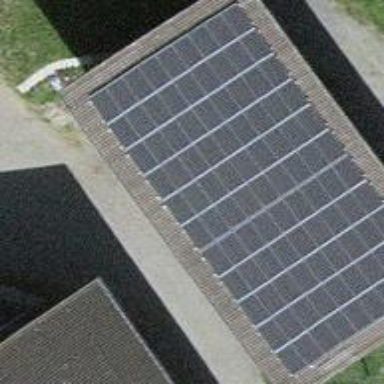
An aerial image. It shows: Solar power generator utilizing photovoltaic technology with solar photovoltaic panels.